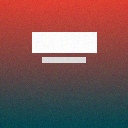
Screen state: on